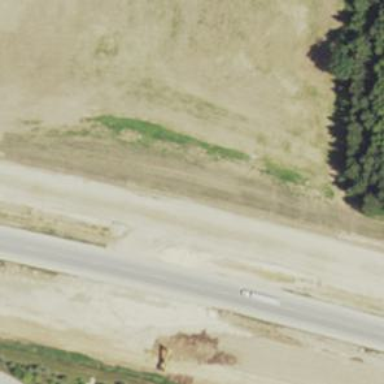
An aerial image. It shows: Trunk link highway.